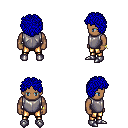
a pixel art fantasy rpg character, male body template, human, dark skin, steel chest armor, gold greaves, blue curly afro hairstyle, bracelets, metal boots, four views (front, back, left, right), 2x2 character sprite sheet, small pixel art, hard edges, no anti-aliasing